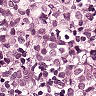
Metastatic tissue present: yes